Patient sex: F
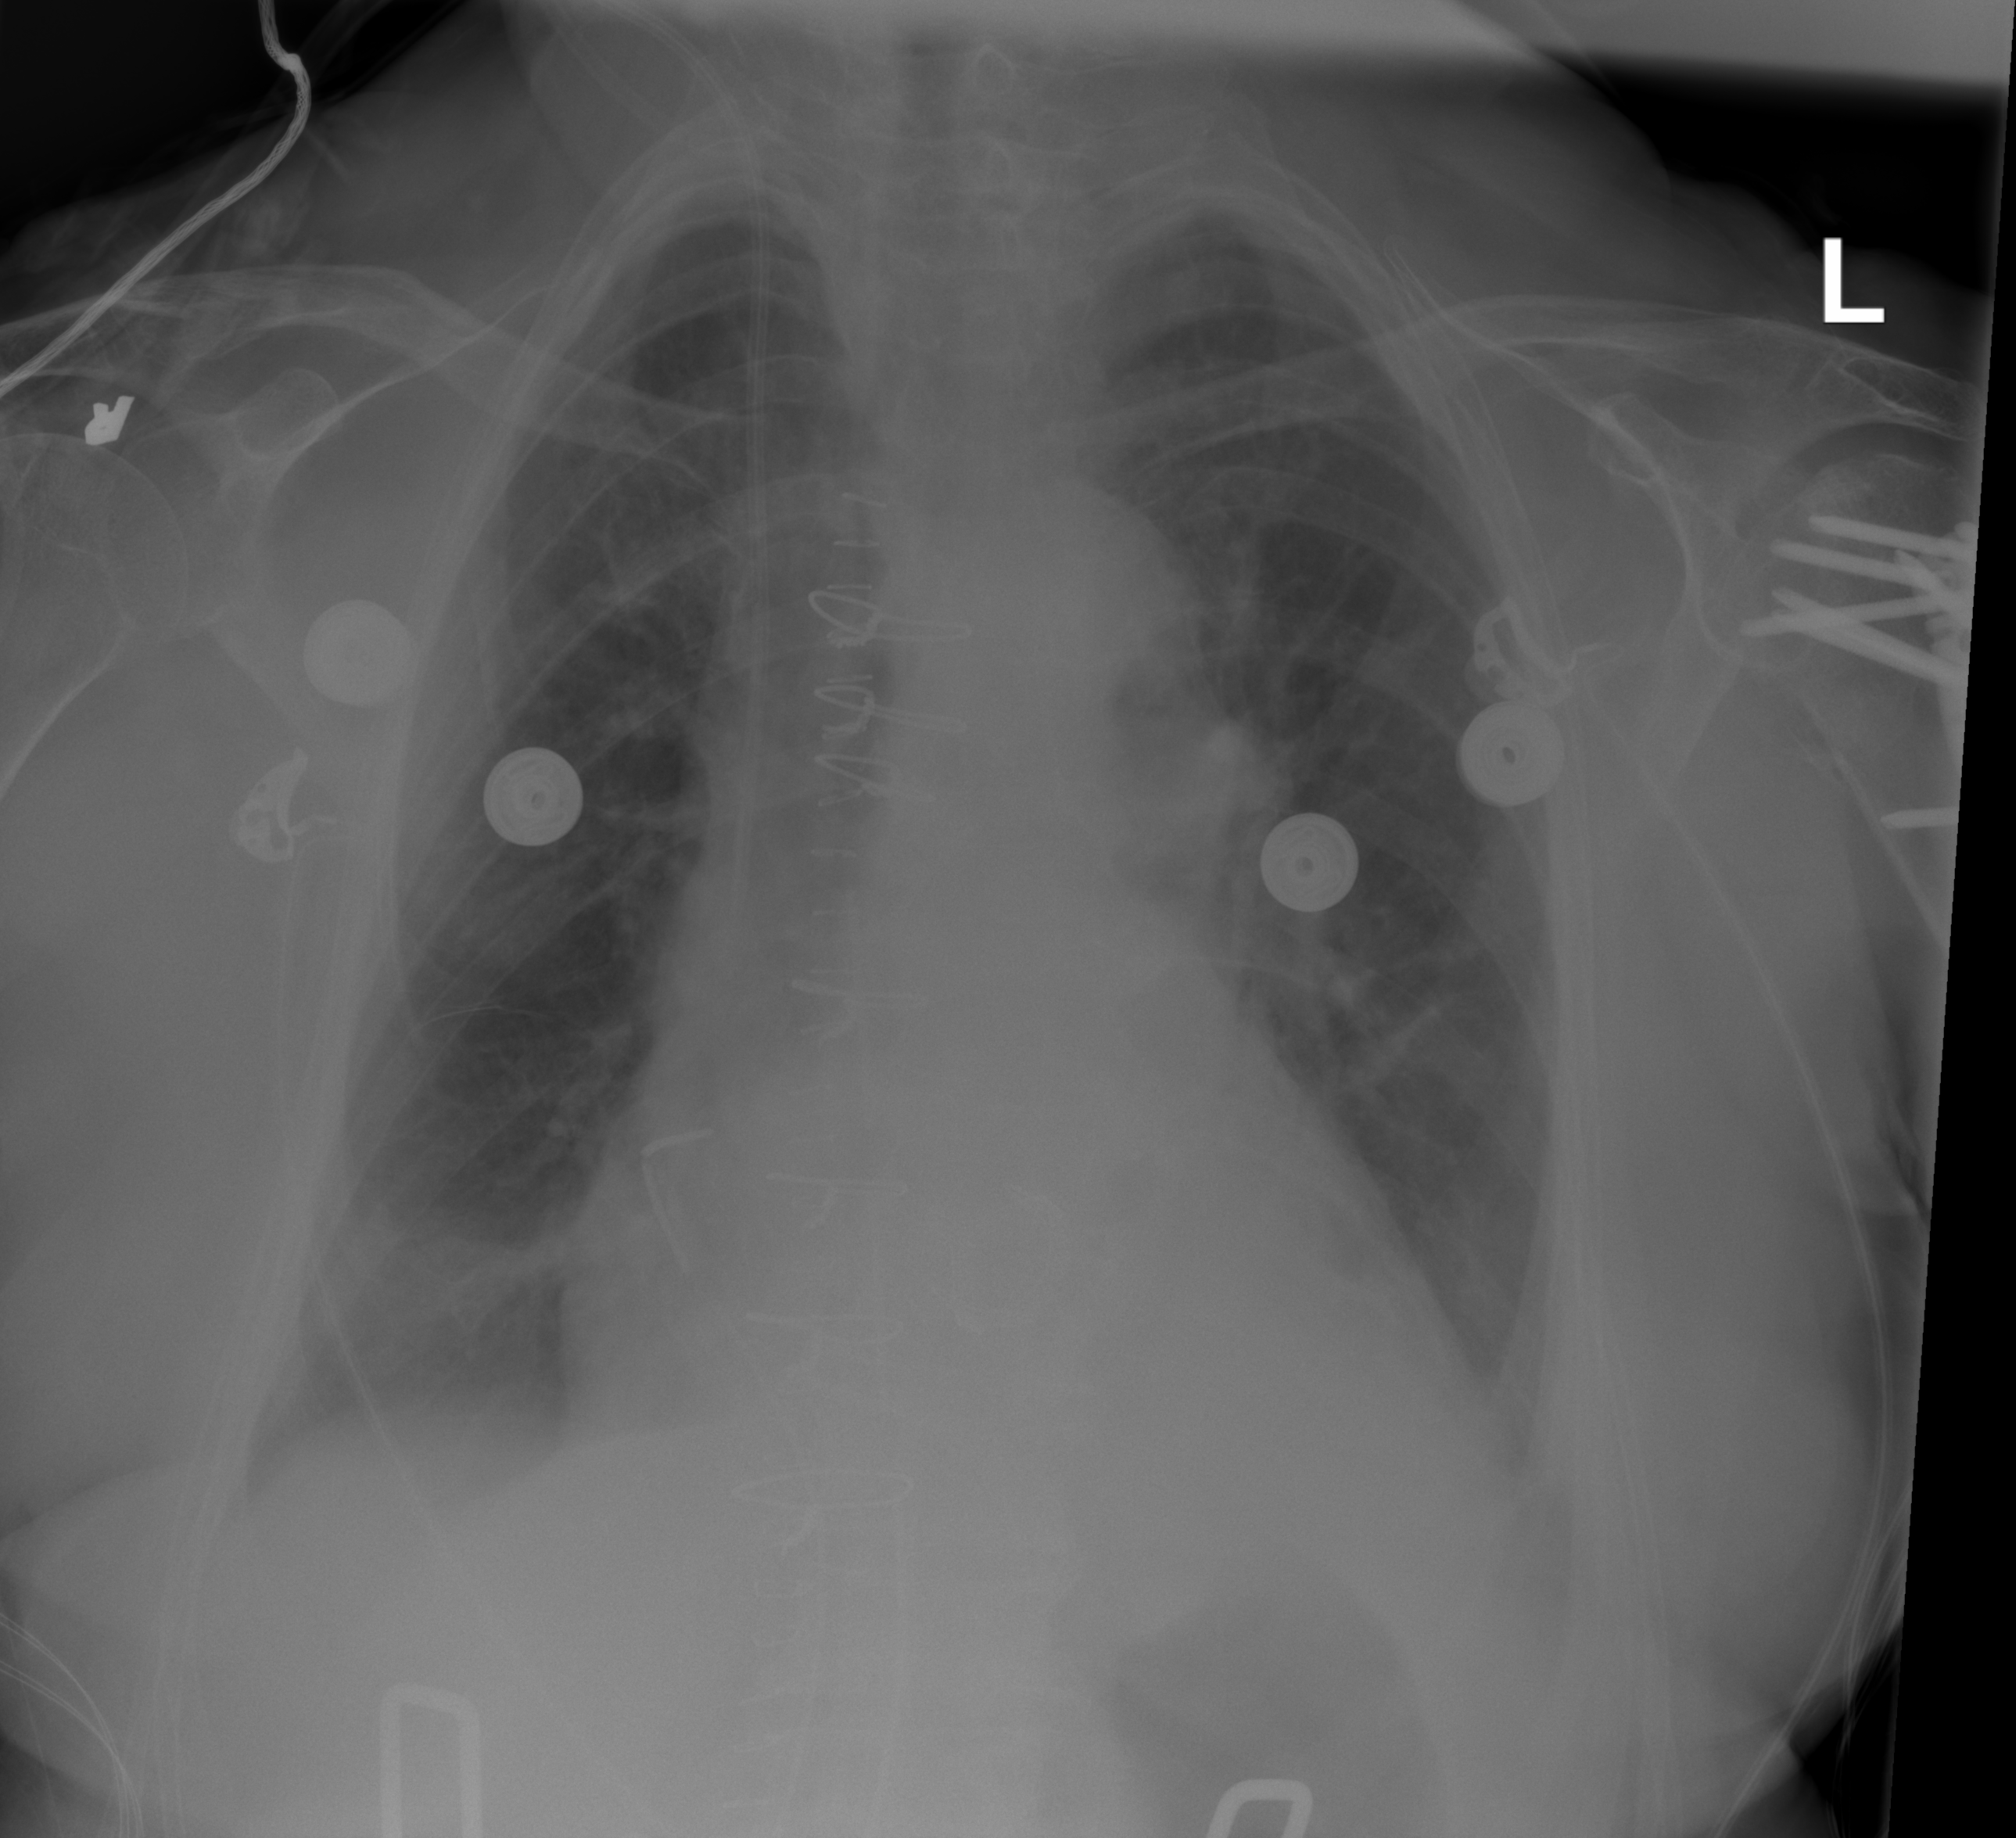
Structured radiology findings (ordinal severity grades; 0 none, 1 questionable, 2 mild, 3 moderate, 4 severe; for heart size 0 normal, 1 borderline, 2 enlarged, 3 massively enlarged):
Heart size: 2
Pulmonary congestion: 0
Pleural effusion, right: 3
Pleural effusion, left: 2
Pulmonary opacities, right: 0
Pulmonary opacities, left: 0
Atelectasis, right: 2
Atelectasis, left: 2